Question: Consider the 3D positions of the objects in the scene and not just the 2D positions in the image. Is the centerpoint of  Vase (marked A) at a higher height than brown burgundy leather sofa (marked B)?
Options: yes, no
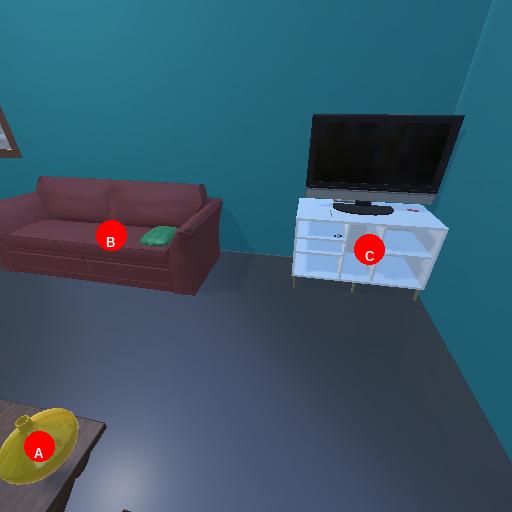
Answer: yes